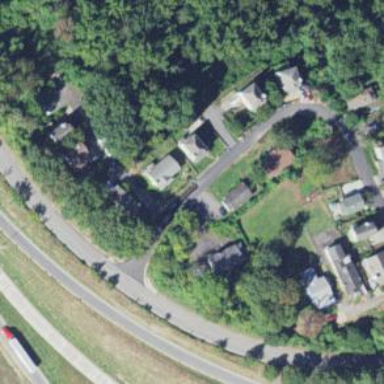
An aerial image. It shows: Residential road.